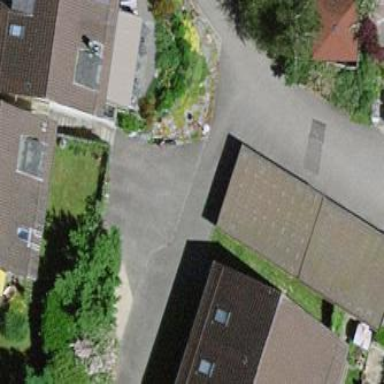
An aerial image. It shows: View of roof of building.